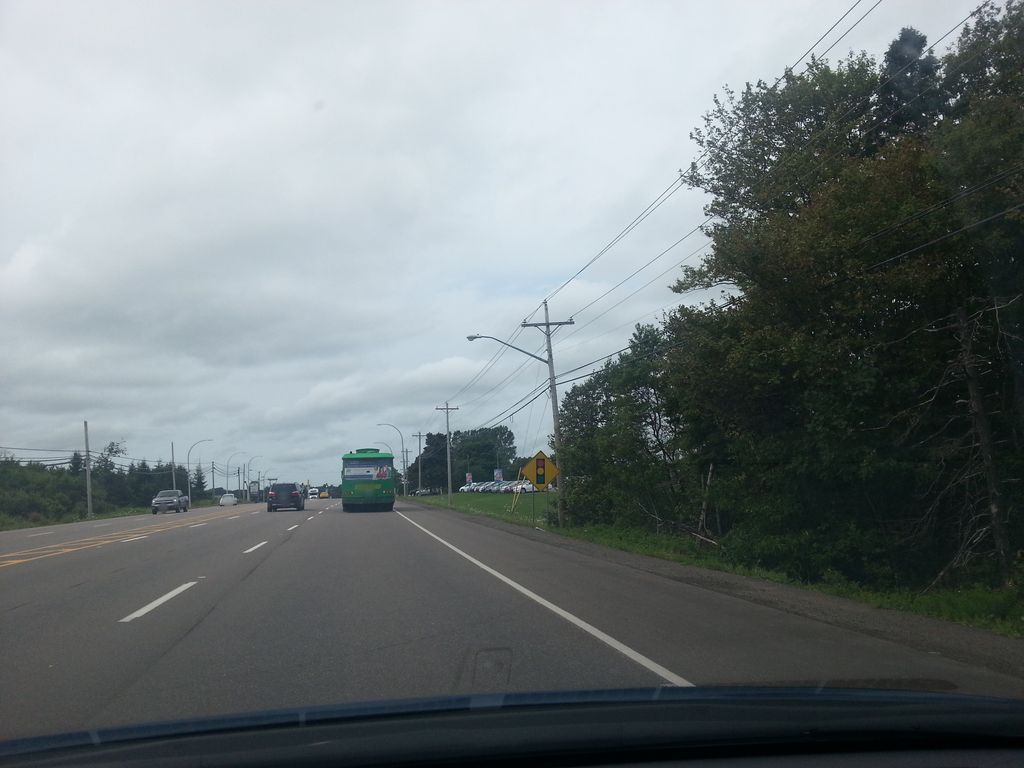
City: charlottetown